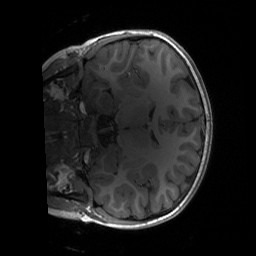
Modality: T1w
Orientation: coronal
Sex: male
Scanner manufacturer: siemens
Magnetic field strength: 3 T
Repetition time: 1.9 s
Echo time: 0.00243 s